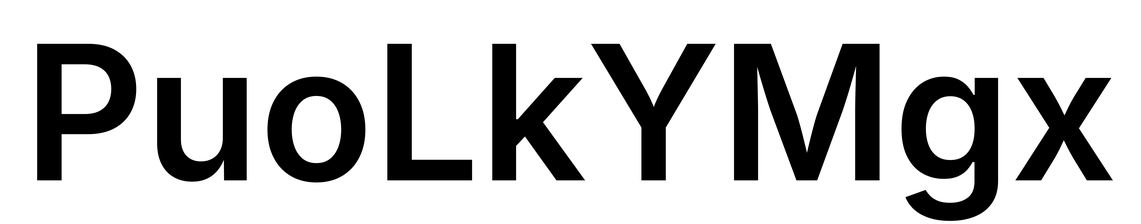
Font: Inter_SemiBold